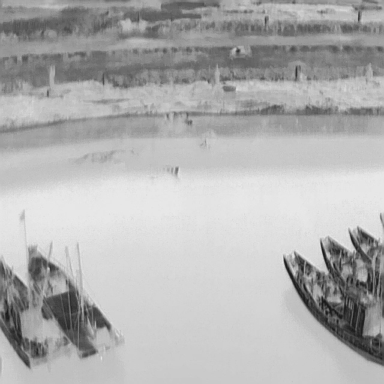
There are five bulk_carriers in the infrared image.